Question: Good day.
I need help in options Google maps.
My site has block with Google maps. The map has options to display avatar user if he registered in Google+ (gmail). The avatar has circle form with diametr about 32px (how in the example: <URL>.
I want that avatar has square form with size 60x60px and margin-right 70px.
How do it?
Thank you advance!
The code avatar on Google maps:
'''
<iframe src="https://www.google.com/maps/api/js/widget?pb=!1m2!1u22!2s12a!2sru#WzEsMTUxXQ.."
frameborder="0" allowtransparency="true" scrolling="no"
style="border: 0px; overflow: hidden; position: absolute; right: 0px; visibility: visible; width: 37px; height: 37px;">
<html jstcache="0">
<head>
<link id="__2__" type="text/css" rel="stylesheet" href="https://fonts.googleapis.com/css?family=Roboto:300,400,500,700">
<style type="text/css">
html, body {
height: 100%;
margin: 0;
padding: 0;
}
</style>
<style>div.login-control{color:white;font-family:Roboto,Arial;font-size:11px;font-weight:500}div.login{border-radius:2px;background-color:#5f84f2;padding:4px 8px 4px 8px;cursor:pointer}.login-control .tooltip-anchor{color:#5B5B5B;display:inline;font-family:Roboto,Arial;font-size:13px;font-weight:normal;-moz-user-select:text;-webkit-user-select:text;-ms-user-select:text;user-select:text;width:50%}.login-control .tooltip-content{background-color:white;font-weight:normal;right:0px}div.login a:link{text-decoration:none;color:inherit}div.login a:visited{color:inherit}div.login a:hover{text-decoration:underline}div.profile-photo{border-radius:50%;box-shadow:0 2px 4px rgba(0,0,0,0.2);width:32px;height:32px;overflow:hidden}div.profile-photo-light{background-color:white}div.profile-photo-light div{color:black}div.profile-photo-dark{background-color:black}div.profile-photo-dark:hover{background-color:white;color:black}div.profile-photo img{float:right;width:32px;height:32px}.tooltip-anchor{width:100%;position:relative;float:right;z-index:1}.tooltip-anchor>.tooltip-tip-inner{background-color:transparent;border-left:8px solid transparent;border-right:8px solid transparent;border-bottom:8px solid white;height:0;left:-8px;position:absolute;top:5px;width:0;z-index:1}.tooltip-content{border-radius:2px;box-shadow:0 2px 4px rgba(0,0,0,0.2);display:inline-block;line-height:100%;padding:10px 11px 9px 11px;position:absolute;margin:0;top:10px;white-space:nowrap}.tooltip-content a{color:#3a84df;text-decoration:none}.tooltip-content a:hover{text-decoration:underline}.tooltip-content .user-email,.tooltip-content .user-name{padding-right:12px}.sign-in-explanatory-text{margin-bottom:6px}.tooltip-content a{overflow:hidden}.g-logo{background-image:url(https://maps.gstatic.com/mapfiles/api-3/images/white_google_icon.png);background-size:14px 12px;display:inline-block;height:12px;padding-right:6px;vertical-align:middle;width:8px}.gm-china .g-logo{background-image:url(http://maps.gstatic.cn/mapfiles/api-3/images/white_google_icon.png)}@media (-webkit-min-device-pixel-ratio:1.2),(min-resolution:1.2dppx),(min-resolution:116dpi){.g-logo{background-image:url(https://maps.gstatic.com/mapfiles/api-3/images/white_google_icon_hdpi.png)}.gm-china .g-logo{background-image:url(http://maps.gstatic.cn/mapfiles/api-3/images/white_google_icon_hdpi.png)}}.sprite-sheet{background-image:url(https://maps.gstatic.com/mapfiles/api-3/images/signed_in_api_icons2.png);background-size:100px 50px}.gm-china .sprite-sheet{background-image:url(http://maps.gstatic.cn/mapfiles/embed/images/signed_in_api_icons2.png)}@media (-webkit-min-device-pixel-ratio:1.2),(min-resolution:1.2dppx),(min-resolution:116dpi){.sprite-sheet{background-image:url(https://maps.gstatic.com/mapfiles/api-3/images/signed_in_api_icons2_hdpi.png);background-size:100px 50px}.gm-china .sprite-sheet{background-image:url(http://maps.gstatic.cn/mapfiles/embed/images/signed_in_api_icons2_hdpi.png)}}</style>
</head>
<body jstcache="0" style="overflow: hidden;">
<script>
window.parent.frames['gm-master'].initWidget(window);
</script>
<div jstcache="0" style="position: absolute; top: 0px; right: 0px; width: 500px; height: 500px;">
<div jstcache="0" style="position: absolute; top: 0px; right: 4px;">
<div jstcache="69" class="login-control" jsaction="mouseenter:loginControl.resize;mouseleave:loginControl.resize;loginControl.resize">
<div jstcache="2" jsaction="loginControl.login" class="login" style="display: none">
<a jstcache="3"> <span class="g-logo"> </span><span>Voiti</span></a>
</div>
<div jstcache="4" class="profile-photo-light profile-photo" jsan="7.profile-photo-light,7.profile-photo">
<img jstcache="5" src="https://lh5.googleusercontent.com/-R_xY89bx5Ss/AAAAAAAAAAI/AAAAAAAAABg/xx_czODJ35o/s32-c/photo.jpg">
</div>
<div class="tooltip-anchor">
<div class="tooltip-tip-inner"></div>
<div class="tooltip-content">
<div jstcache="6" class="sign-in-explanatory-text" style="display: none">Voidite v svoi akkaunt, i Google Karty stanut eshchio udobnee</div>
<div>
<a jstcache="7" class="" style="display: none"></a>
<a target="_blank" jstcache="8" href="https://plus.google.com/113092786366482147078?socpid=238&amp;socfid=maps_api_v3:logincontrol" class="user-name" jsan="7.user-name,8.href,0.target">+aleksandr</a>
<a target="blank_" jstcache="9" href="https://support.google.com/maps/?p=thirdpartymaps&amp;hl=ru" jsaction="mouseup:loginControl.learnMore">Podrobnee...</a>
</div>
</div>
</div>
</div>
</div>
</div>
</body>
</html>
'''
tag:
'''
<img jstcache="5" src="https://lh5.googleusercontent.com/-R_xY89bx5Ss/AAAAAAAAAAI/AAAAAAAAABg/xx_czODJ35o/s32-c/photo.jpg">
'''

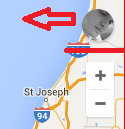
Answer: It's currently not possible to customize the UI for the Signed In experience. I'd recommend opening a feature request on the <URL> describing your use case so the team can start tracking interest in it.